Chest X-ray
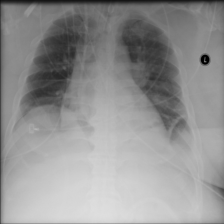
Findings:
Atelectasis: positive
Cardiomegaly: negative
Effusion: negative
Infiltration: negative
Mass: negative
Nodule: negative
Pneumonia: negative
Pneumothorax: negative
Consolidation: negative
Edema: negative
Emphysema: negative
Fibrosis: negative
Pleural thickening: negative
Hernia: negative